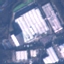
Land use / land cover class: Industrial